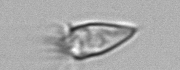
Label: Paratontonia_gracillima